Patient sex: M
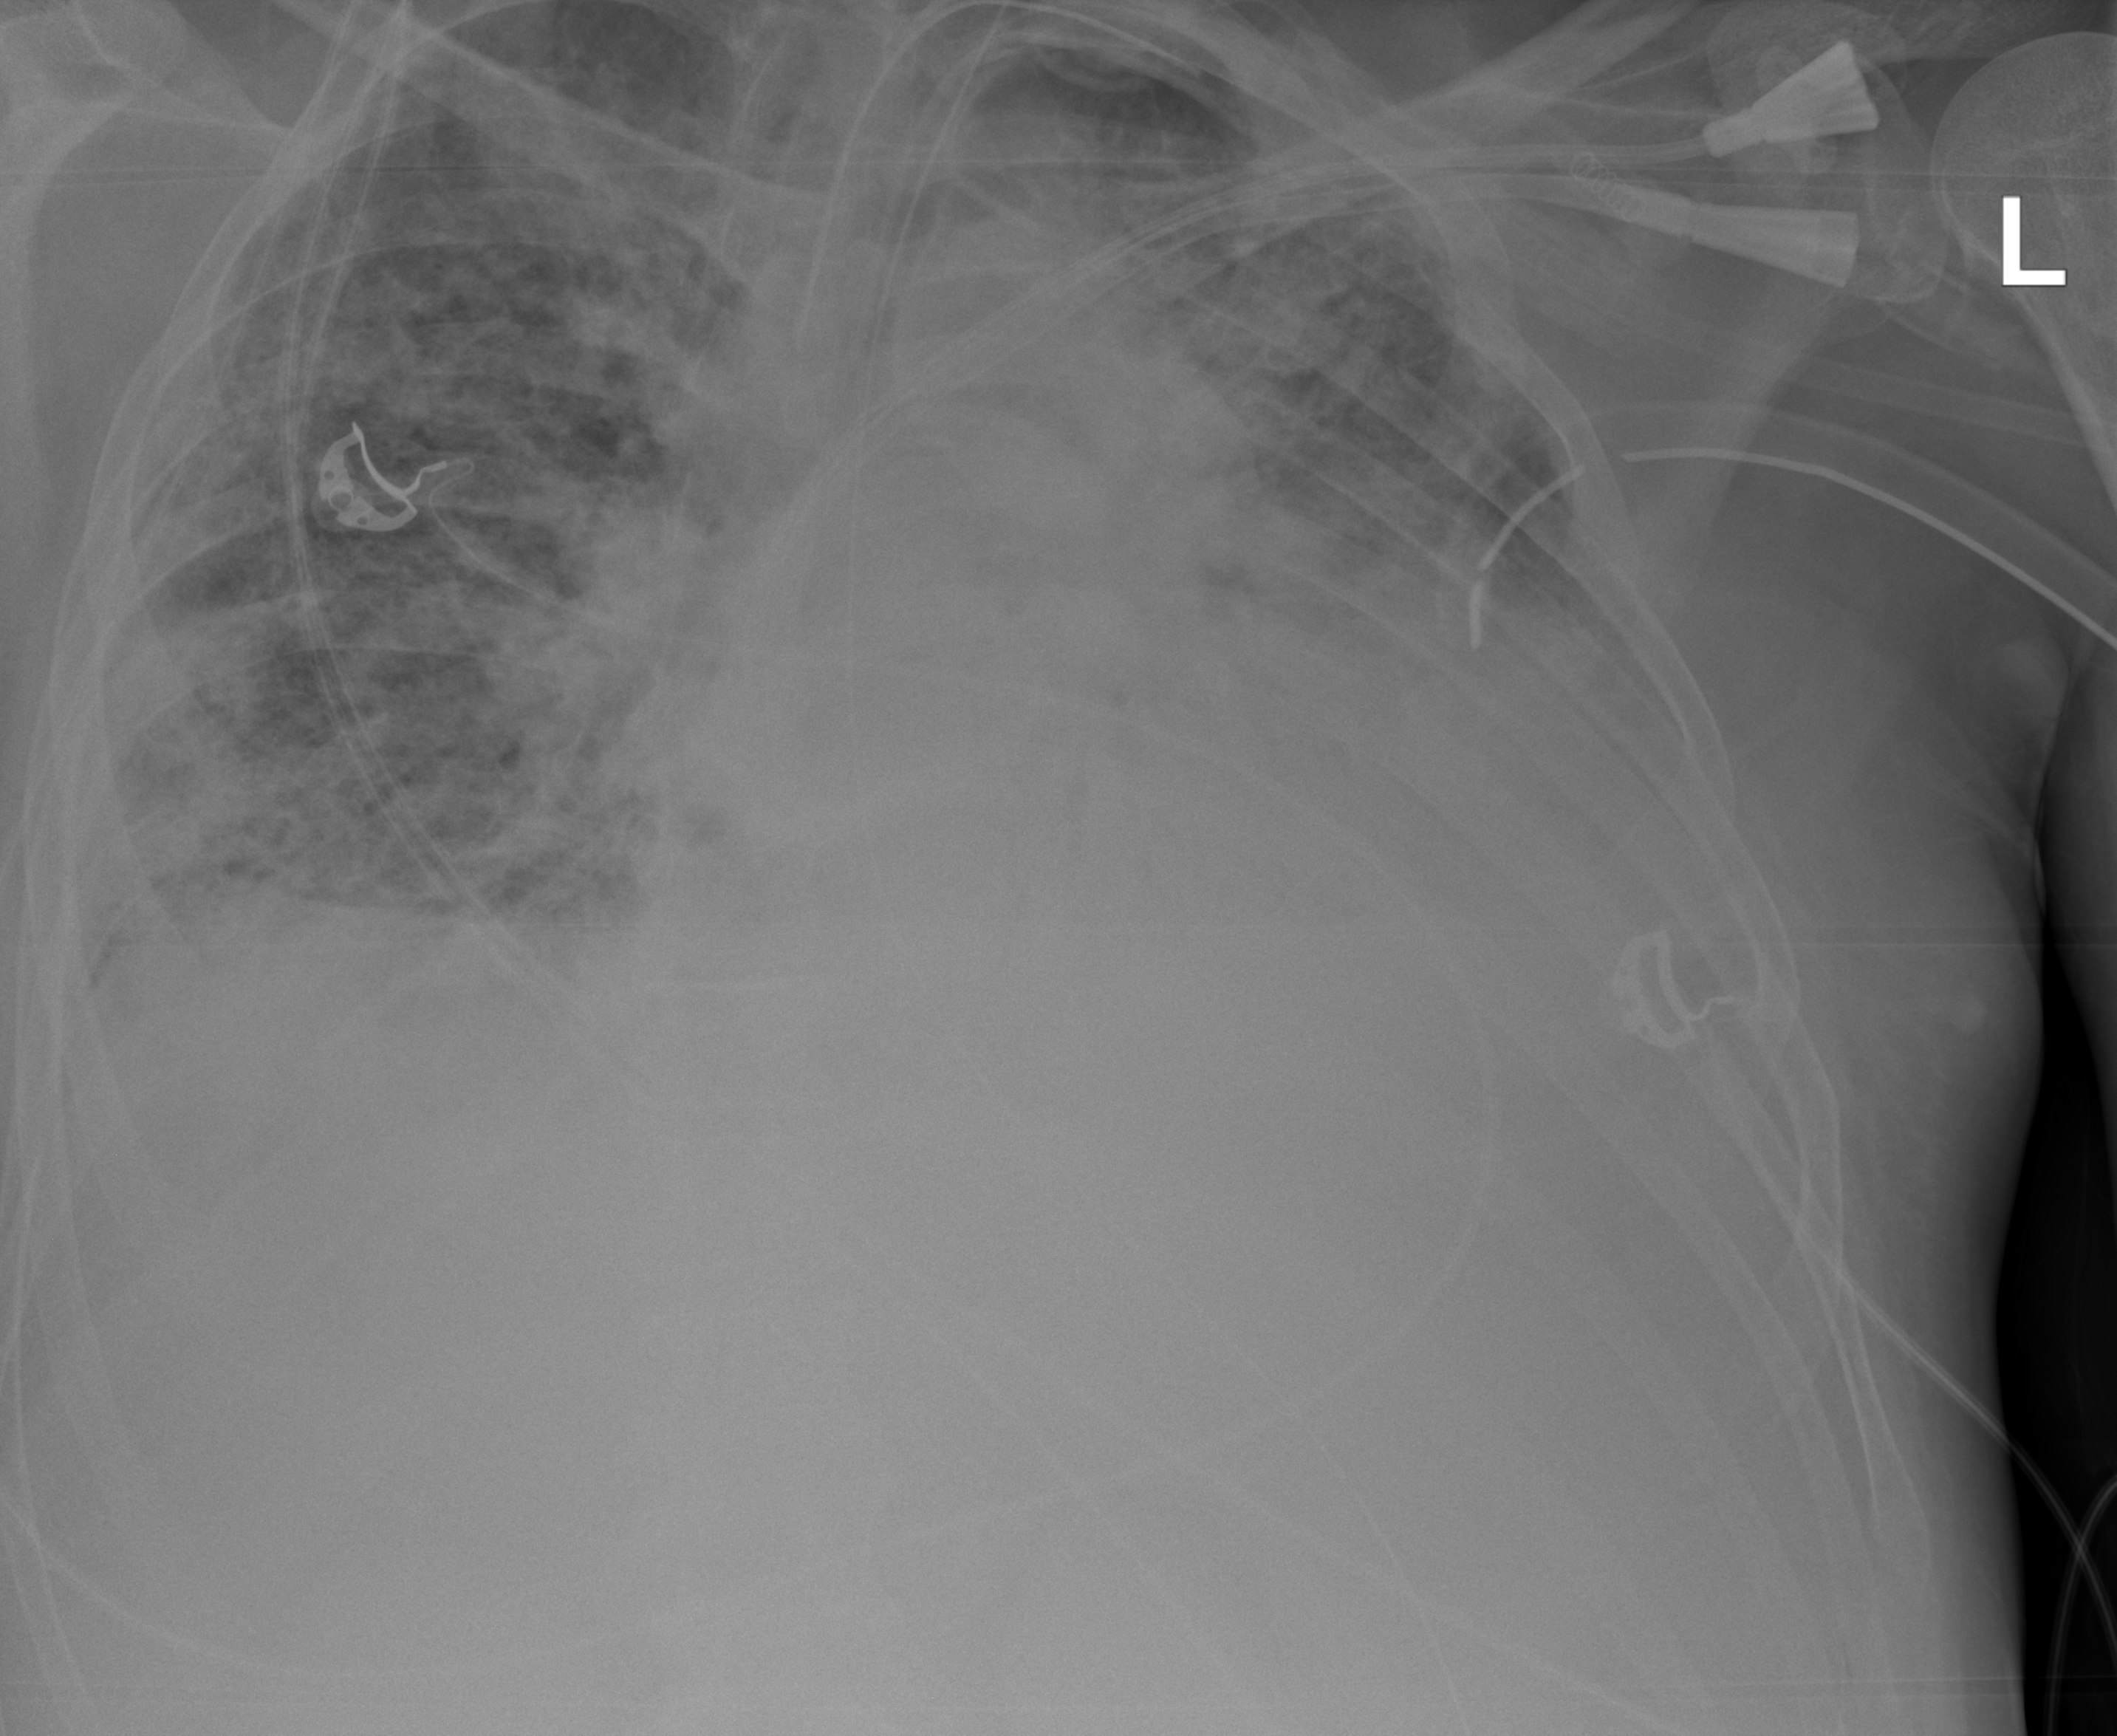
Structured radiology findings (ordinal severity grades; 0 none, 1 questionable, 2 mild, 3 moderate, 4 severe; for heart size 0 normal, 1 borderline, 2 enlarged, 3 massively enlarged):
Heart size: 1
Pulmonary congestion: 1
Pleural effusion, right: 0
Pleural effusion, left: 0
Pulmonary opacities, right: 3
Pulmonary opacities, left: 2
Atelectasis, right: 3
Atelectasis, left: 2